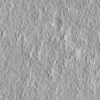
Label: not_dusty